Question: I have a textarea on my ASP.NET Core webform which I use for receiving messages through SignalR.
I have a Clear button underneath in which I use a js script at the bottom of the Razor page to clear the textarea on demand. Weird thing is if I have any data displayed from a SingalR message bound to the textarea, the Clear button will not clear the textarea unless I manually type something in as well.
If there is no data displayed in the texarea from a SignalR message then I can clear the textarea with any manually typed text OK.
It seems the textarea does not know there is any data/text held within textarea until I manually type something in first.
Reference to the screeshot below: The first two lines are messages I generated through SignalR, the remaining lines of text are manually typed into the textarea by myself.

Razor Page:
'''
<div class="row" style="margin-top: 1em">
<div class="col">
<label for="exampleFormControlTextarea1">Inbound Events"</label>
<textarea class="form-control" rows="20" id="inboundTextArea" oninput="countCharInbound(this)"></textarea>
</div>
</div>
<div class="row" style="margin-top: 1em">
<div class="col-md-auto col-sm-auto">
<button type="button" class="btn btn-secondary" onclick="eraseTextInbound();">
Clear Window
<i class="fas fa-broom"></i>
</button>
<div class="mb-2 mb-md-0"></div>
</div>
'''
JS Script at the bottom of the razor page:
'''
<script>
// Clear Textarea button Inbound.
function eraseTextInbound() {
document.getElementById("inboundTextArea").value = "";
}
// Clear Textarea button Outbound.
function eraseTextOutbound() {
document.getElementById("outboundTextArea").value = "";
}
// When textarea reached x no. chars, clear text.
function countCharInbound(val) {
var len = val.value.length;
if (len >= 1000) {
document.getElementById("inboundTextArea").value = "";
}
}
// When textarea reached x no. chars, clear text.
function countCharOutbound(val) {
var len = val.value.length;
if (len >= 1000) {
document.getElementById("outboundTextArea").value = "";
}
}
'''
JS Script extract from a seperate js file that I use for the SignalR script:
'''
// Send Message Function.
// Used for displaying System Events onto the webpage.
connection.on("Send", function (message) {
var li = document.createElement("li");
li.textContent = message;
document.getElementById("messagesList").appendChild(li); // Events received area on web page
});
'''
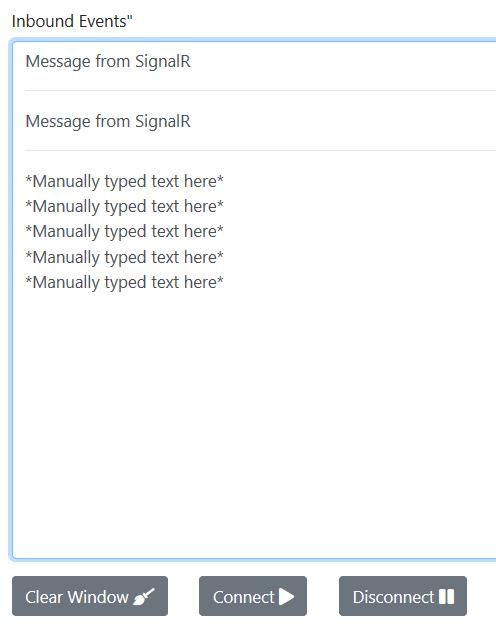
Answer: It seems that the id of the element that you want to clear in the 'eraseTextInbound' function is not the id of the element which the SignalR message is binded to .
From the SignalR script you provided ,the id of the element that shows the SignalR message is 'messagesList' not 'inboundTextArea'.
- If you want to bind the SignalR message to the textarea, you could
try to change js function like below :'''
connection.on("ReceiveMessage", function (user, message) {
var msg = message.replace(/&/g, "&amp;").replace(/</g, "&lt;").replace(/>/g, "&gt;");
var encodedMsg = user + " says " + msg;
document.getElementById("inboundTextArea").value = encodedMsg;
});
'''
- Or add the below code in the 'eraseTextInbound' function to clear the SignalR message that is binded to the element with the id 'messagesList''''
function eraseTextInbound() {
document.getElementById("inboundTextArea").value = "";
document.getElementById("messagesList").innerHTML = "";
}
'''
The complete code of the razor page
'''
<div class="container">
<div class="row">&nbsp;</div>
<div class="row">
<div class="col-6">&nbsp;</div>
<div class="col-6">
User..........<input type="text" id="userInput" />
<br />
Message...<input type="text" id="messageInput" />
<input type="button" id="sendButton" value="Send Message" />
</div>
</div>
<div class="row">
<div class="col-12">
<hr />
</div>
</div>
<div class="row">
<div class="col-6">&nbsp;</div>
<div class="col-6">
<ul id="messagesList"></ul>
</div>
</div>
<div class="row" style="margin-top: 1em">
<div class="col">
<label for="exampleFormControlTextarea1">Inbound Events"</label>
<textarea class="form-control" rows="20" id="inboundTextArea" oninput="countCharInbound(this)">
</textarea>
</div>
</div>
<div class="row" style="margin-top: 1em">
<div class="col-md-auto col-sm-auto">
<button type="button" class="btn btn-secondary" onclick="eraseTextInbound();">
Clear Window
<i class="fas fa-broom"></i>
</button>
<div class="mb-2 mb-md-0"></div>
</div>
</div>
<script src="~/lib/signalr/dist/browser/signalr.js"></script>
<script src="~/js/chat.js"></script>
<script>
// Clear Textarea button Inbound.
function eraseTextInbound() {
document.getElementById("inboundTextArea").value = "";
document.getElementById("messagesList").innerHTML = "";
}
// When textarea reached x no. chars, clear text.
function countCharInbound(val) {
var len = val.value.length;
if (len >= 1000) {
document.getElementById("inboundTextArea").value = "";
}
}
</script>
'''
<URL> is my simple project , you could refer to.